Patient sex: F
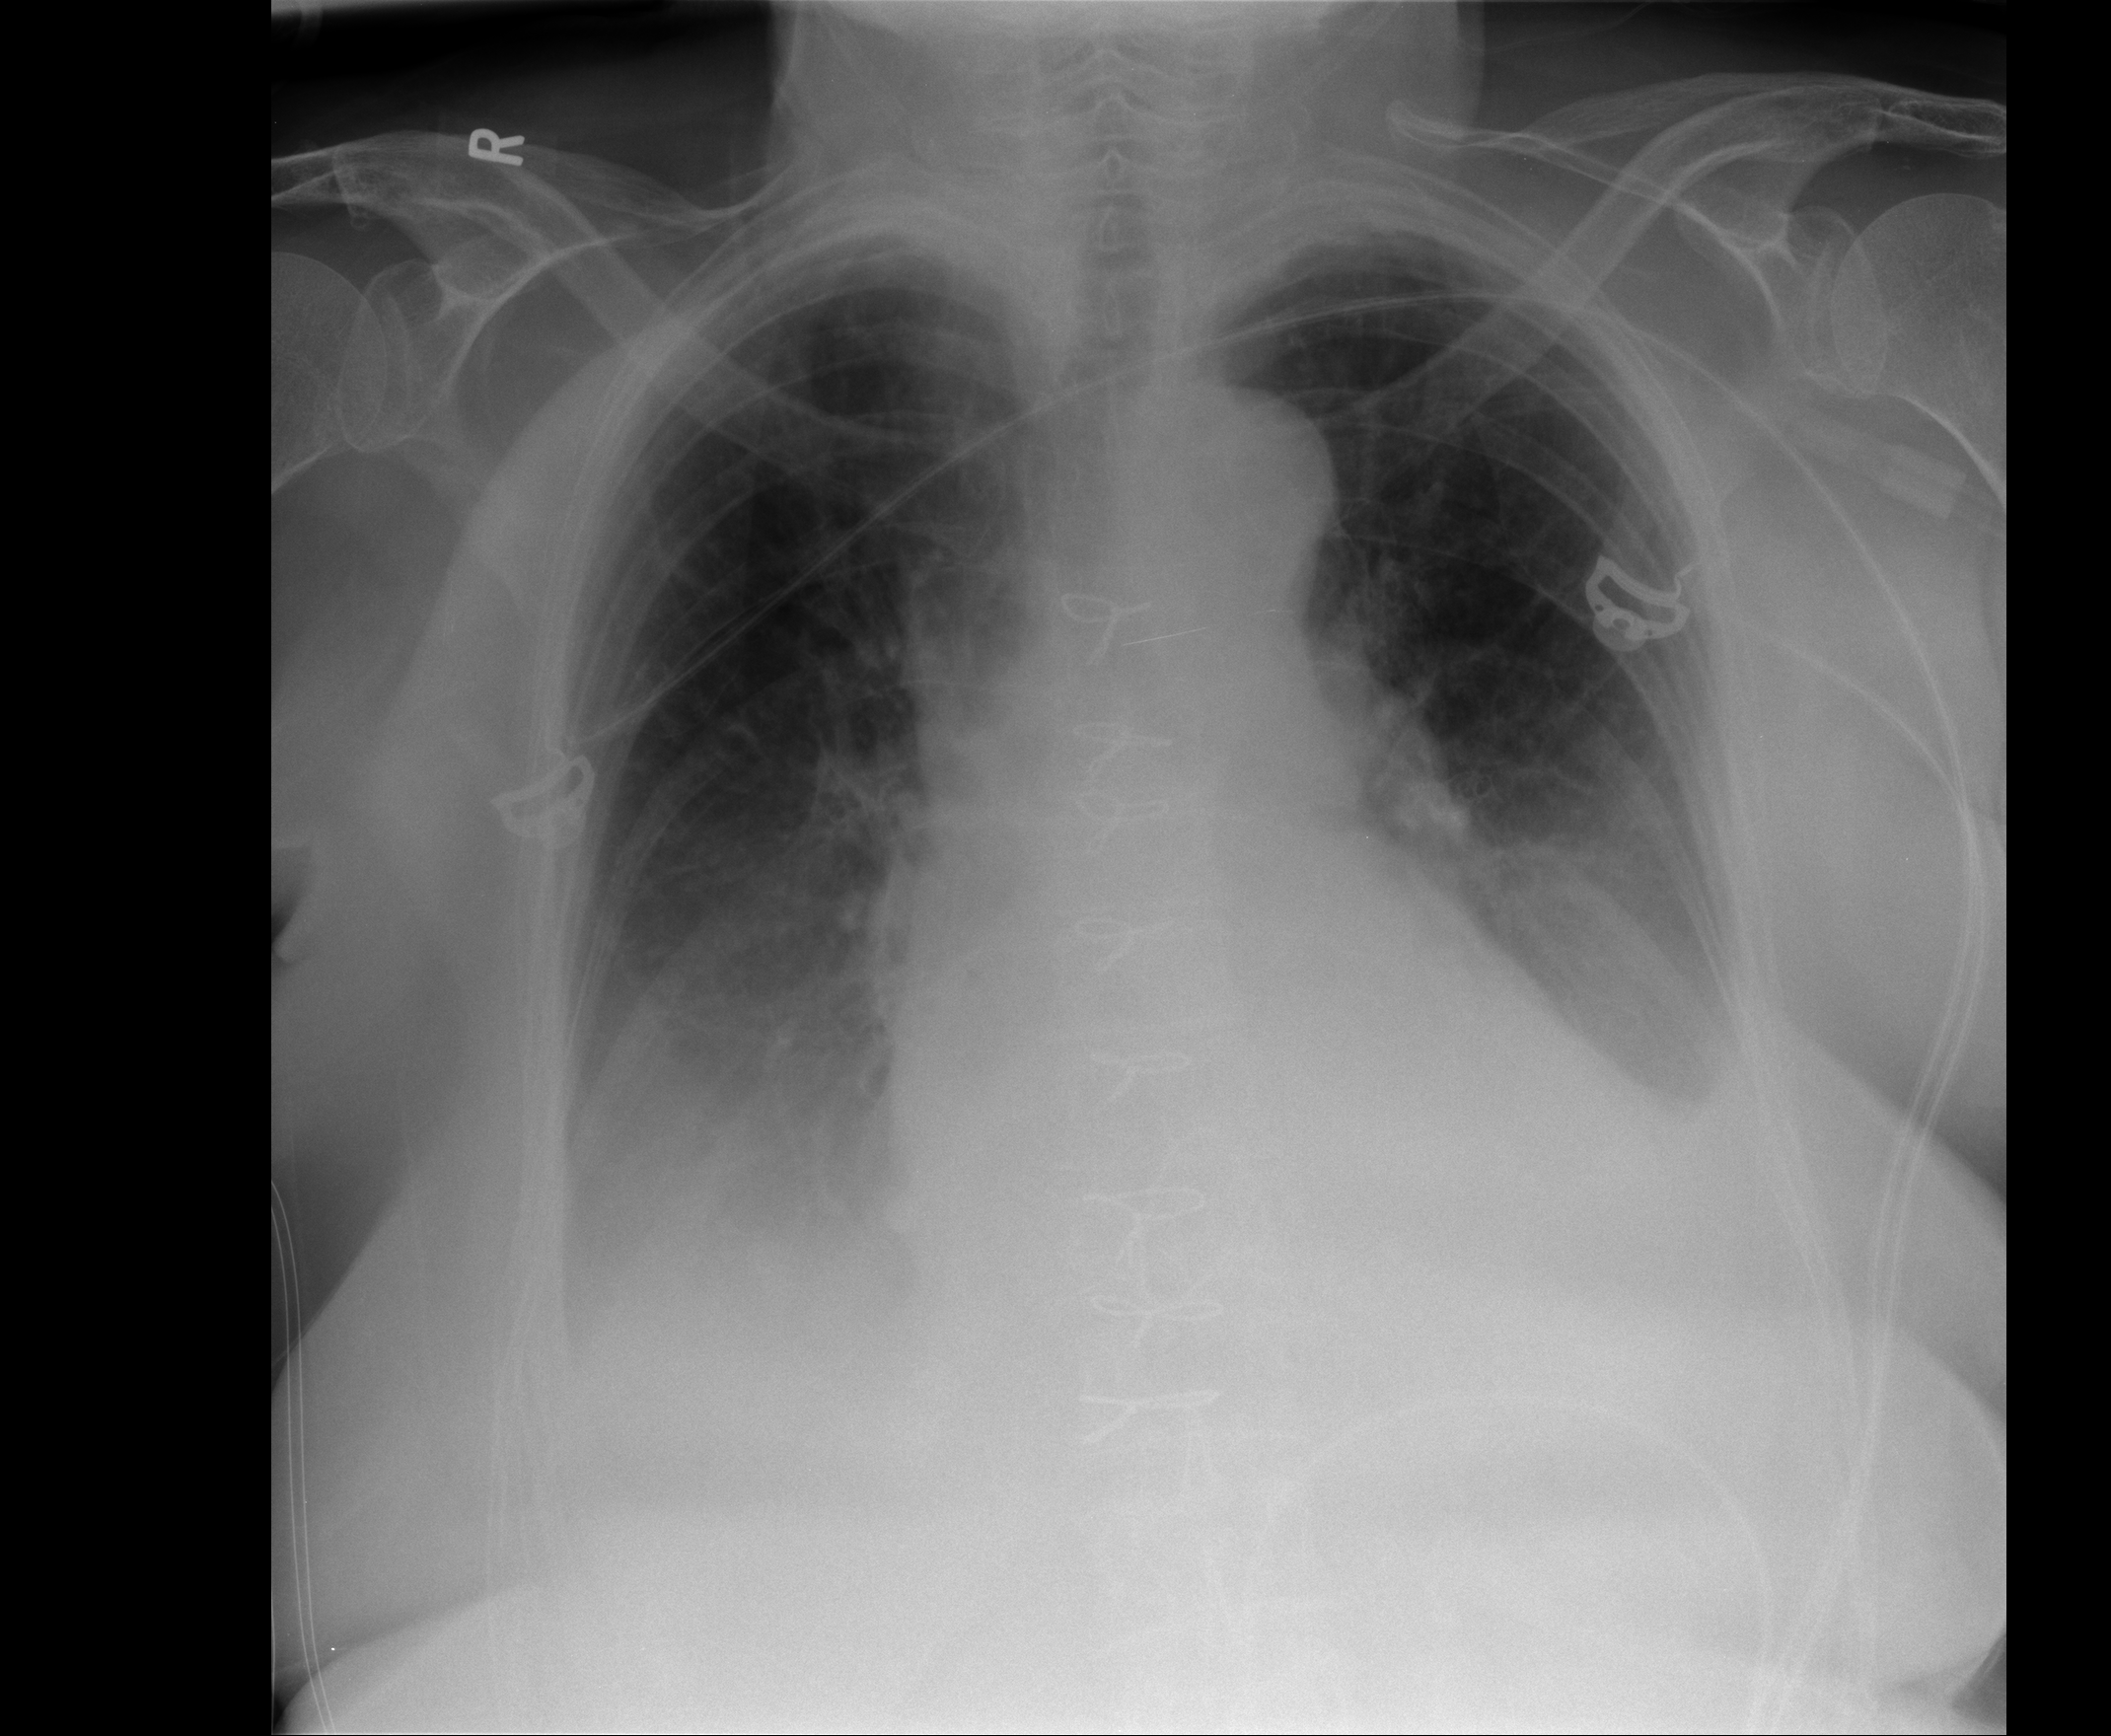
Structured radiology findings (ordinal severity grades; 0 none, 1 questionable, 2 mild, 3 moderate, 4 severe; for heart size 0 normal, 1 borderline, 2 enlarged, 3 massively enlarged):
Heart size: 2
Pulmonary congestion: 0
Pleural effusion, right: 2
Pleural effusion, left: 2
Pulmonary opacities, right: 0
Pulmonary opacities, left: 0
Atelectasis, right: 2
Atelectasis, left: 2